Field crop: maize
Growth stage: 1
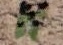
Species: chenopodium